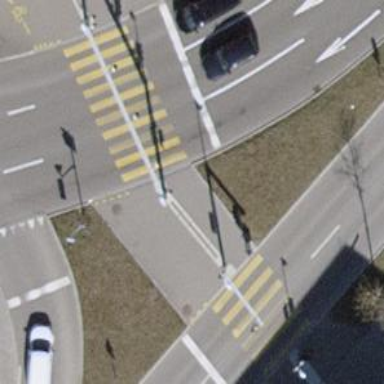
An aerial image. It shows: Traffic calming island.